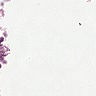
Metastatic tissue present: no